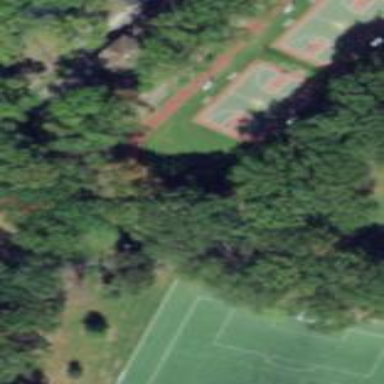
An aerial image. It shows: Basketball court on pitch.